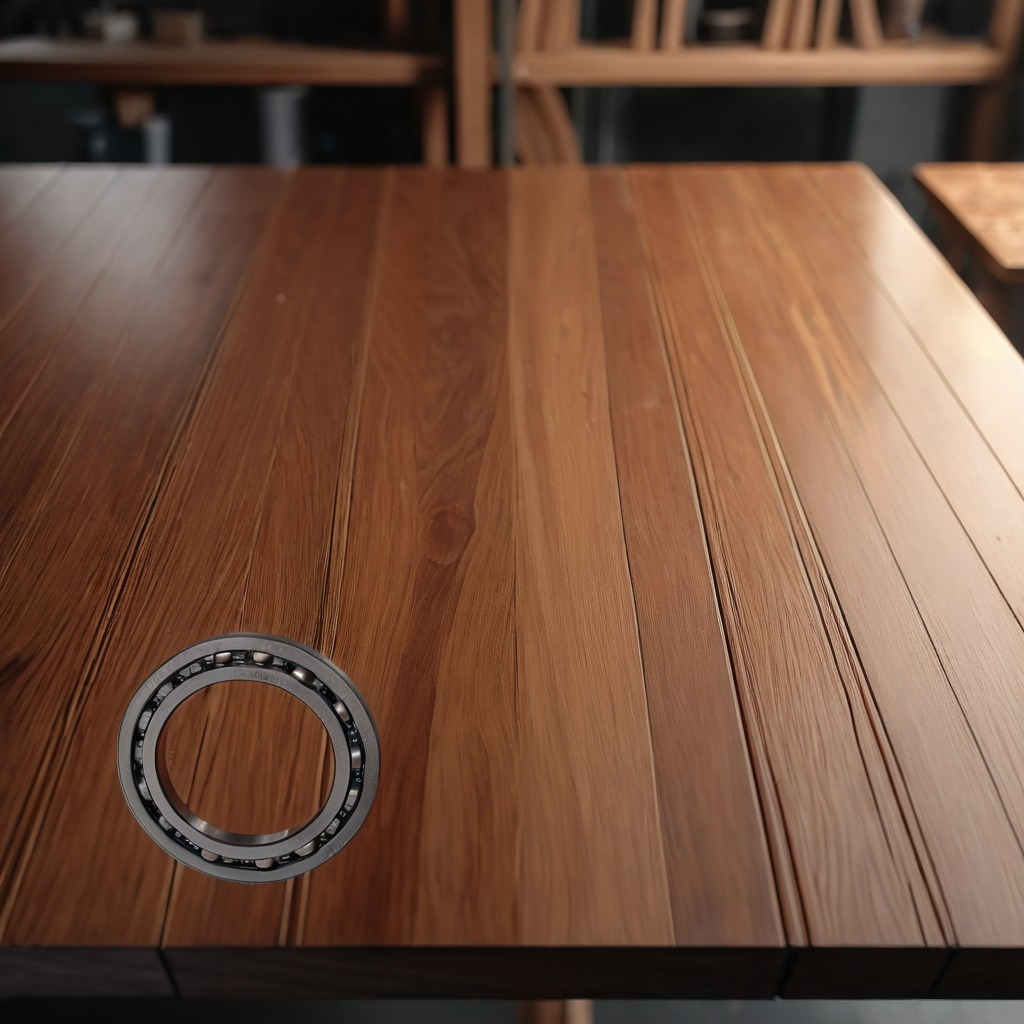
A metal ball bearing is lying on a wooden table in a carpentry studio rich wood textures side lighting.